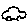
Label: car